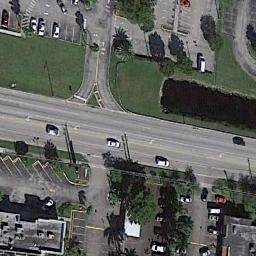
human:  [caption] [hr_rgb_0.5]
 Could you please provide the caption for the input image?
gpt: A straight freeway goes through the block and some cars are driving on the freeway .

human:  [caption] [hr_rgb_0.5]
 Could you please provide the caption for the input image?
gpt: There are only two cars on the highway .

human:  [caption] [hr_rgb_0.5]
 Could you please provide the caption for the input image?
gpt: The freeway is next to the parking lot with some cars .

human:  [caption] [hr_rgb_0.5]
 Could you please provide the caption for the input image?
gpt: There are many buildings and roads and green plants on both sides of the freeway, There are several cars on the freeway, And many cars are parked on the open space beside the freeway .

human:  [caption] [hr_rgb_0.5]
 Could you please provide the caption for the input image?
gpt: There are some buildings and parking lots beside the freeway .